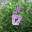
Label: 6